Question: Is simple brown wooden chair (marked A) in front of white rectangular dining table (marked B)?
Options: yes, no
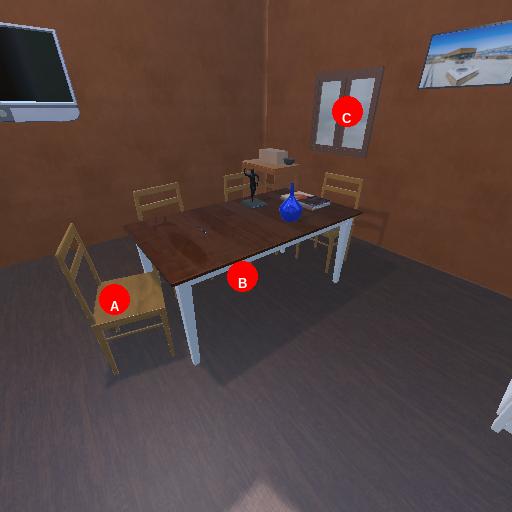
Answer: yes